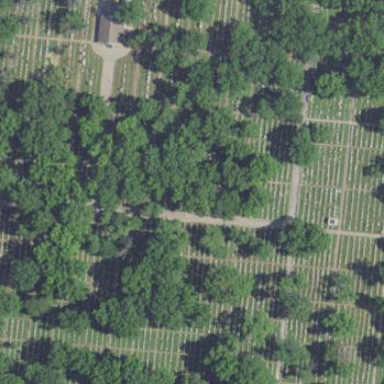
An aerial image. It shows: Cemetery.